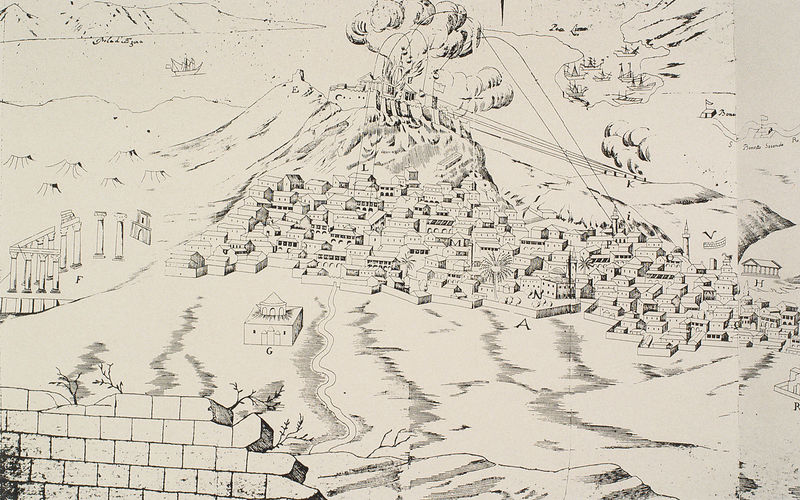
Titel: Morosinis Bombardierung der Acropolis am 28. September
Künstler: Verneda
Schlagwörter: berg, feuer, meer, weiß, fluss, stadt, grau, säule, säulen, häuser, rauch, theater, boot, schiff, schiffe, wüste, mauer, brand, schlacht, ruine, bleistift, griechenland, plan, athen, akropolis, jerichow, komikzeichnung